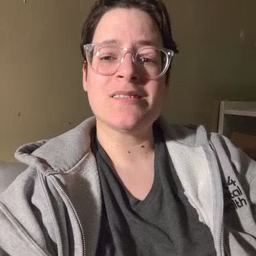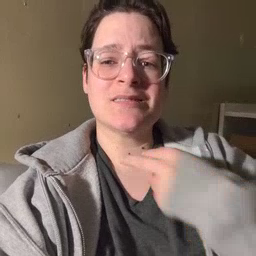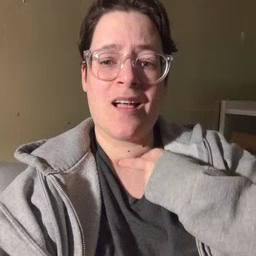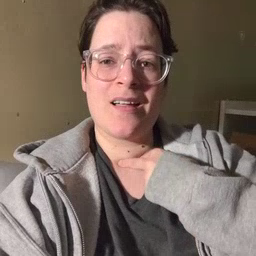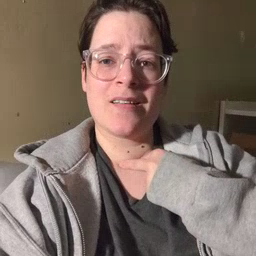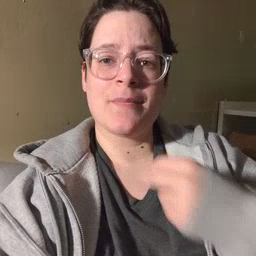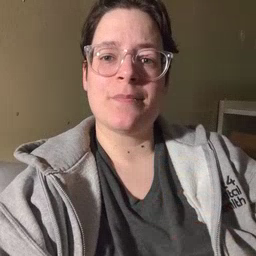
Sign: stuck